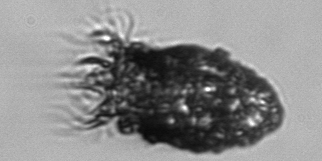
Label: Stenosemella_pacifica